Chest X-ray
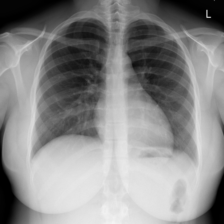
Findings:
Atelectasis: negative
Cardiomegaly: negative
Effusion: negative
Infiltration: negative
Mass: negative
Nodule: negative
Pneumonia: negative
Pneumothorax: negative
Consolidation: positive
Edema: negative
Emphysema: negative
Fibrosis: negative
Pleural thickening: negative
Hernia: negative